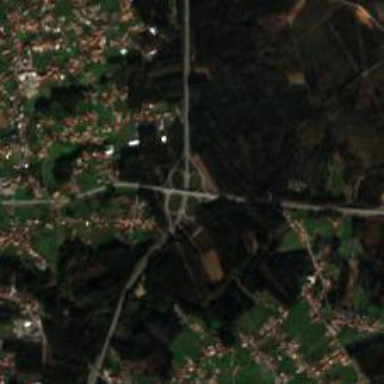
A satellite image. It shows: Motorway junction.